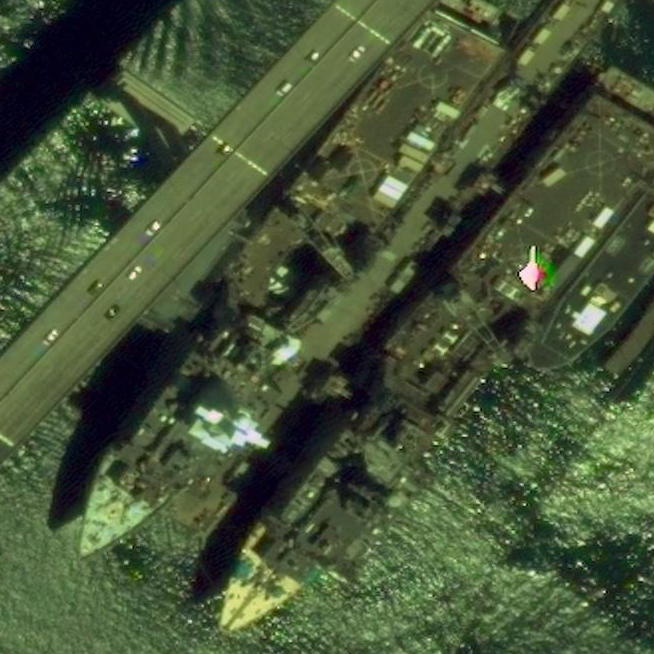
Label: combat